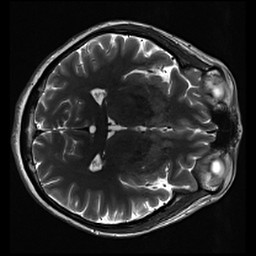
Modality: inplaneT2
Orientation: axial